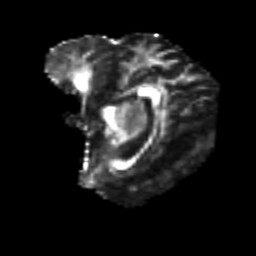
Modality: FA
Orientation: sagittal
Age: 40
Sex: female
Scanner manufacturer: siemens
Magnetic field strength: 3 T
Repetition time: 4.999 s
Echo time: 0.07946 s